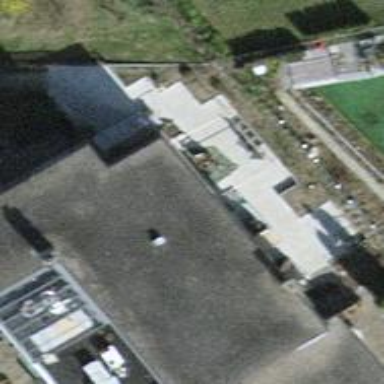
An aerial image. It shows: View of apartment building.